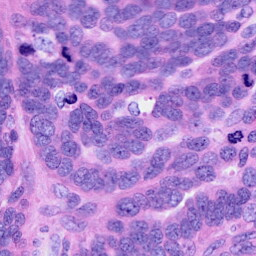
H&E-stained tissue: Ovarian